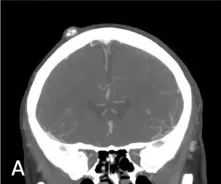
(A) One of the two smaller TCs.
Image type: radiology (ct)